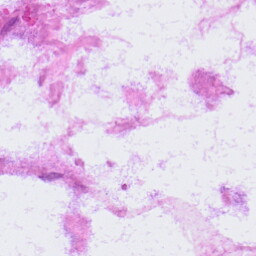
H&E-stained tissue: LymphNode